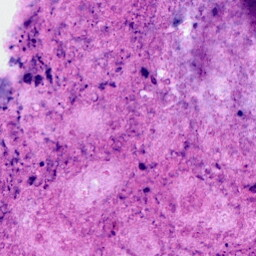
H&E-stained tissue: Breast